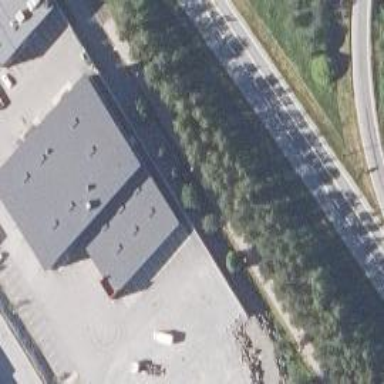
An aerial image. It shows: Building with darkslategray facade and gray roof.